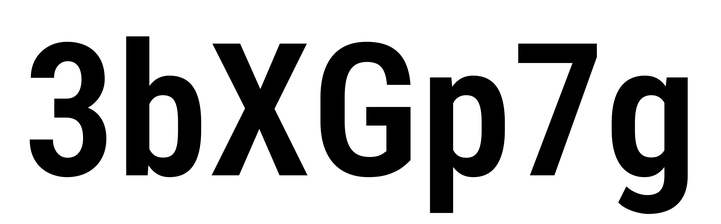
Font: Roboto_Condensed_SemiBold